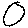
Label: circle